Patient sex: M
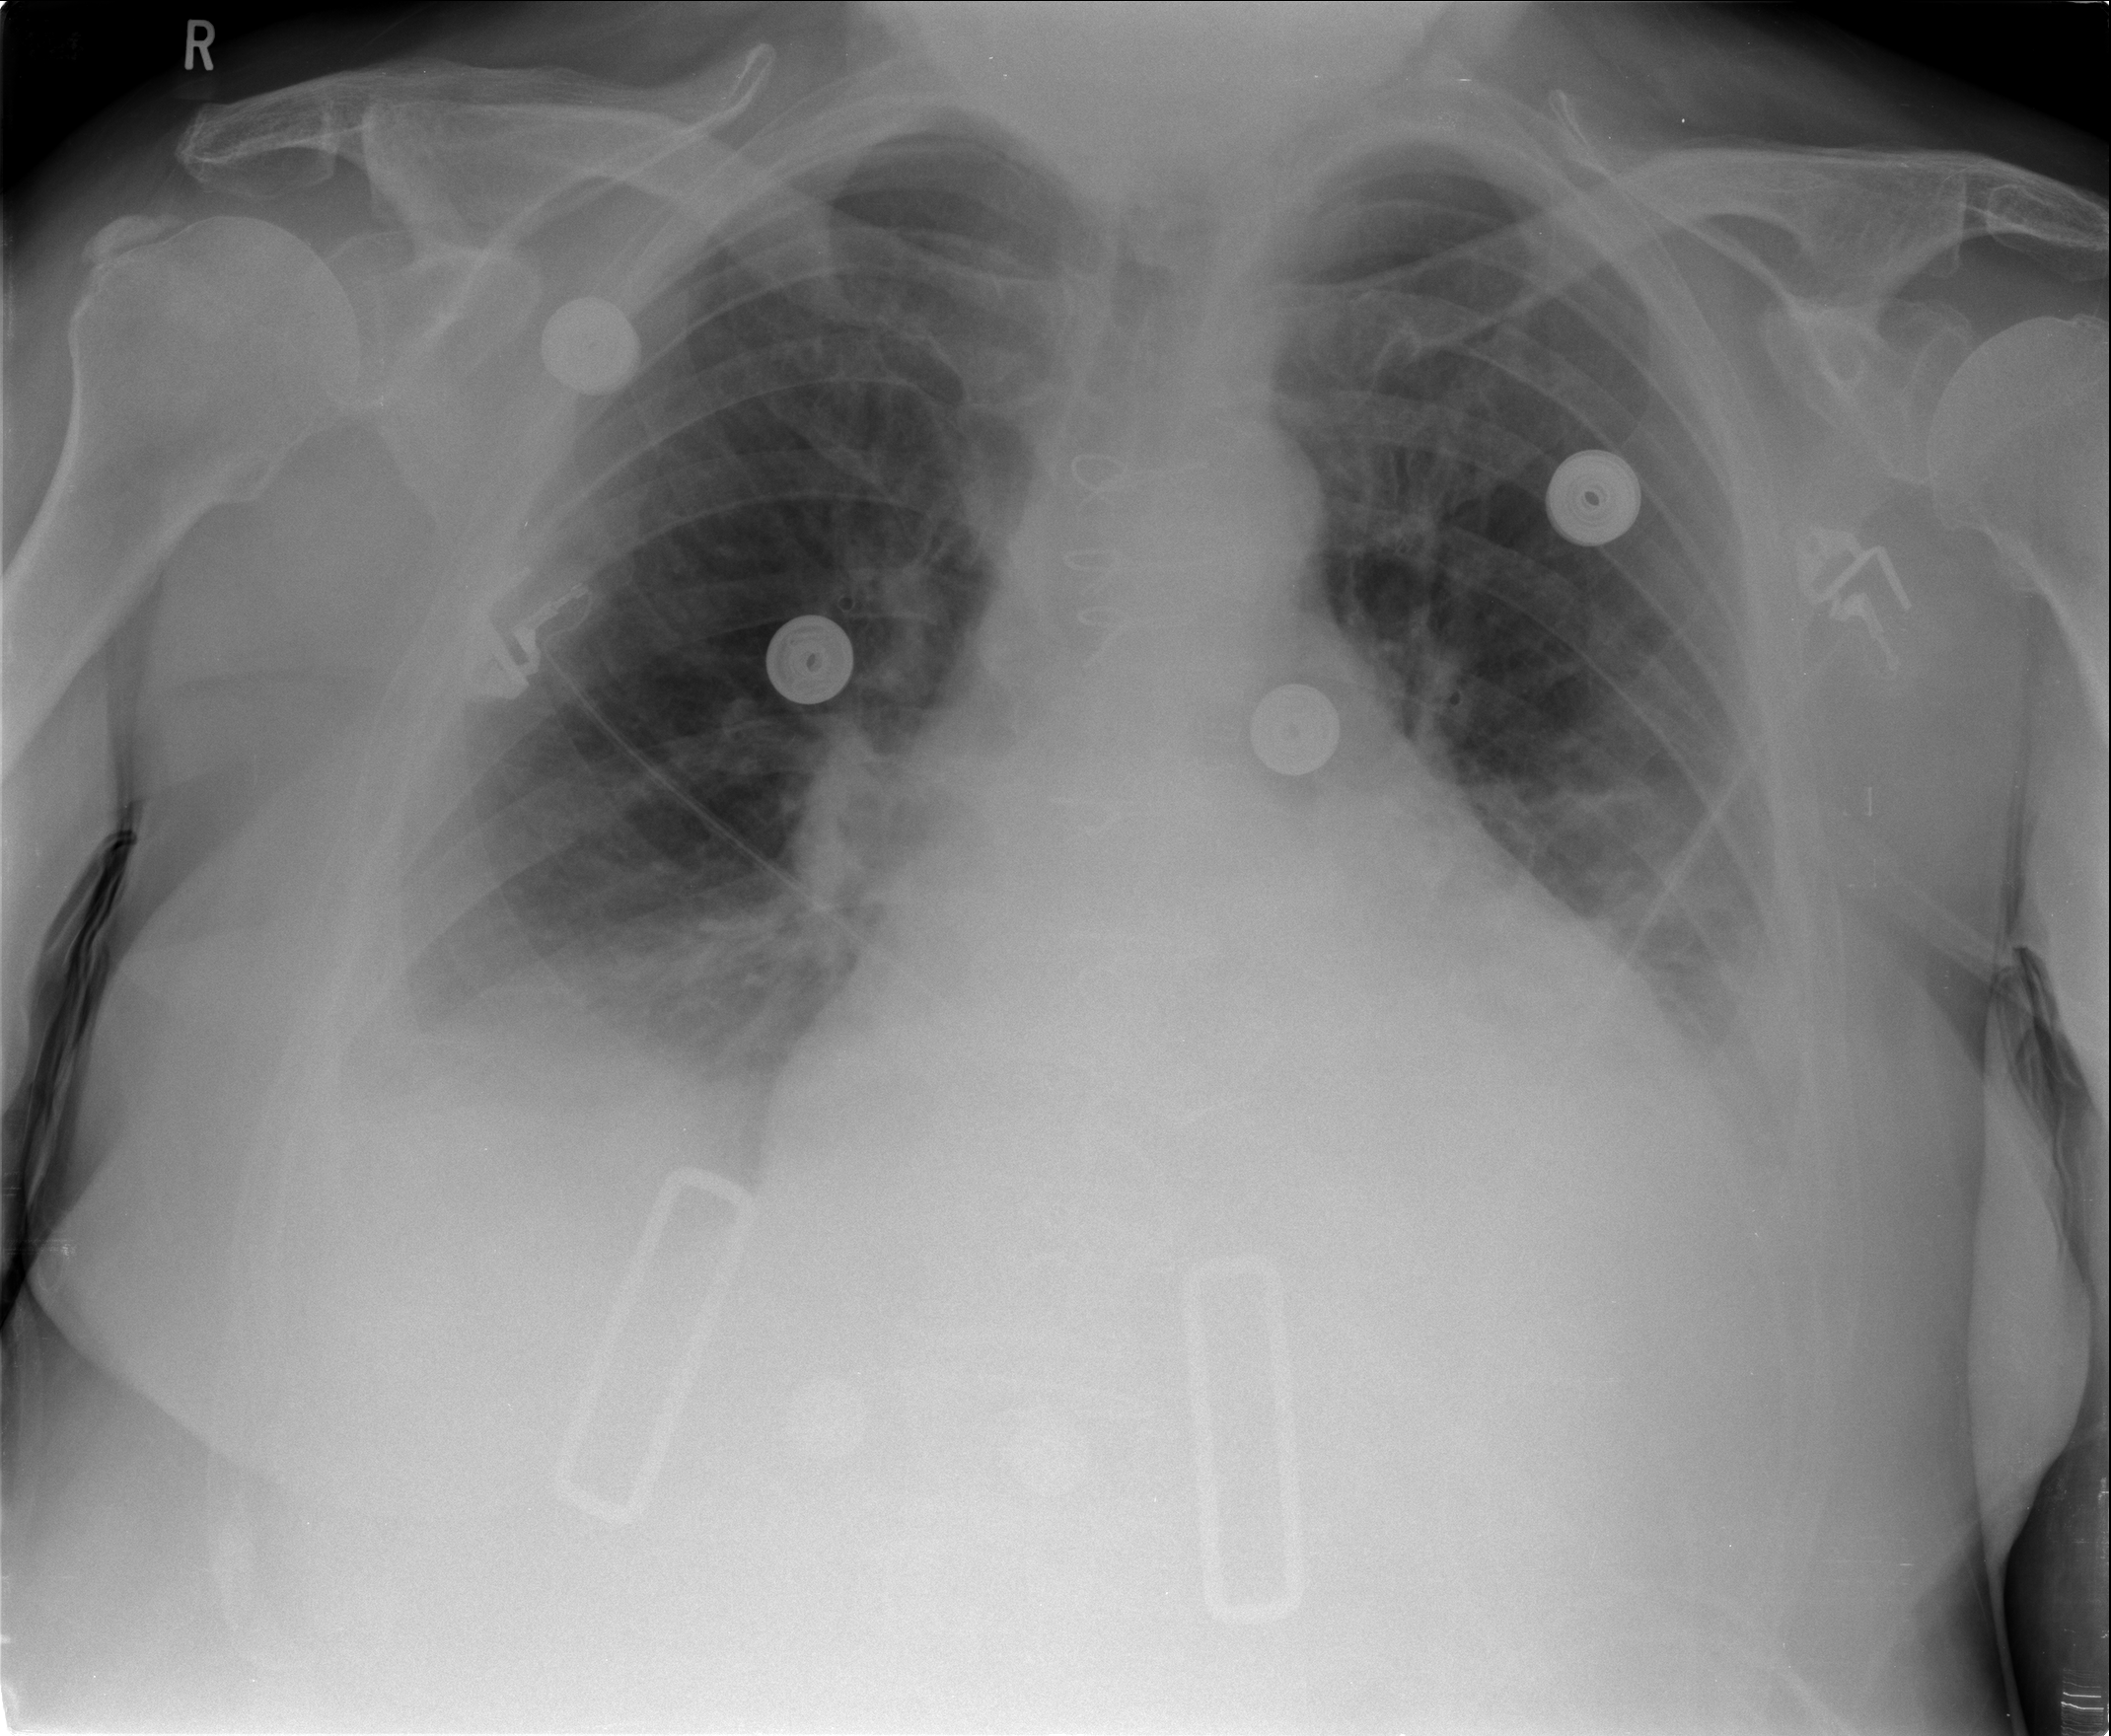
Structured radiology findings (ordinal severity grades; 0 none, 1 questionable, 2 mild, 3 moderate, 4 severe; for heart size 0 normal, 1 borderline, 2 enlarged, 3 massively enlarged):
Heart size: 2
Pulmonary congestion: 2
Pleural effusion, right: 2
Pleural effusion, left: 2
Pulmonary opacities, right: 0
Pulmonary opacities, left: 0
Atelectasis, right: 2
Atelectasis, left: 2